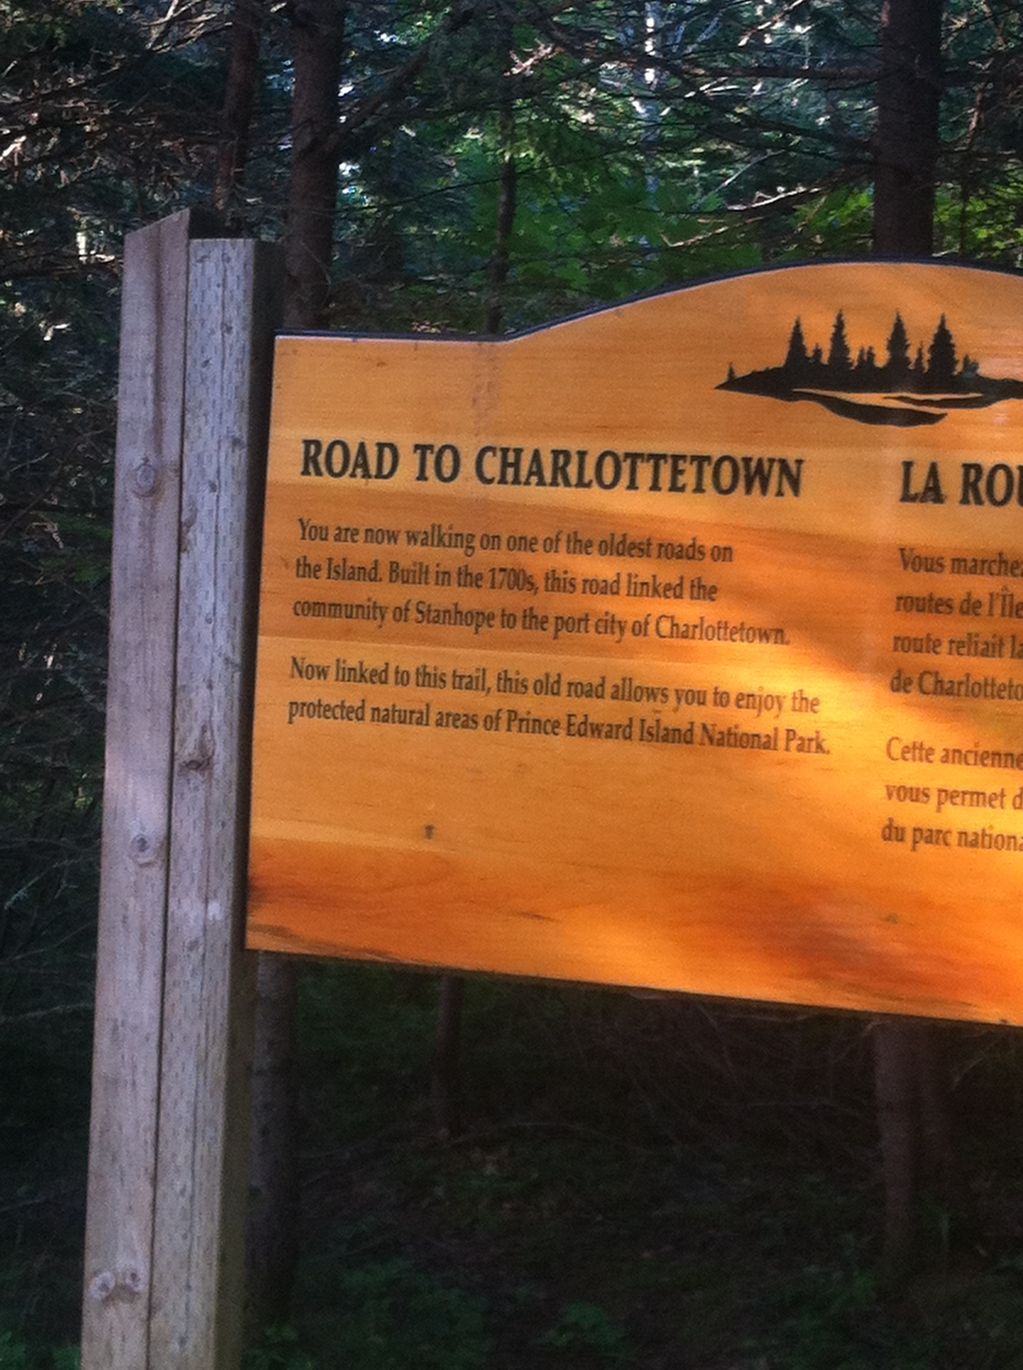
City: charlottetown